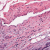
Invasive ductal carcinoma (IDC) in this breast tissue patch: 1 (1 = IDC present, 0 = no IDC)